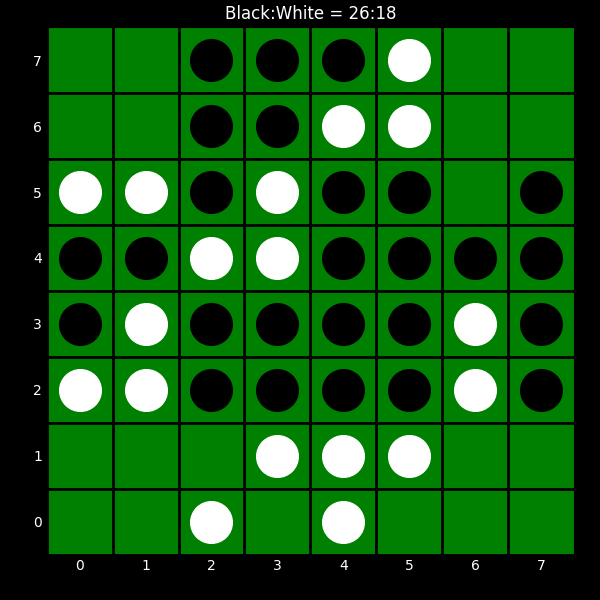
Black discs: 26
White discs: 18